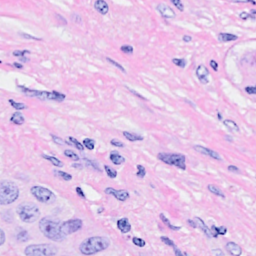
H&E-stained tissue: Breast